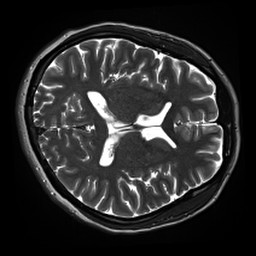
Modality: inplaneT2
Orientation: axial
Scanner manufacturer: siemens
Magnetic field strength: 3 T
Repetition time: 11 s
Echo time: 0.059 s